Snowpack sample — Rabbit Ears Pass, Jackson County, Colorado, USA (12/17/25, 1:08 PM MST)
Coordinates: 40.387, -106.625
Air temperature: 34 °F
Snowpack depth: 46 cm
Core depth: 40 cm
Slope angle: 6°, slope face: 165°
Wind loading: medium
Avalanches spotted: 0
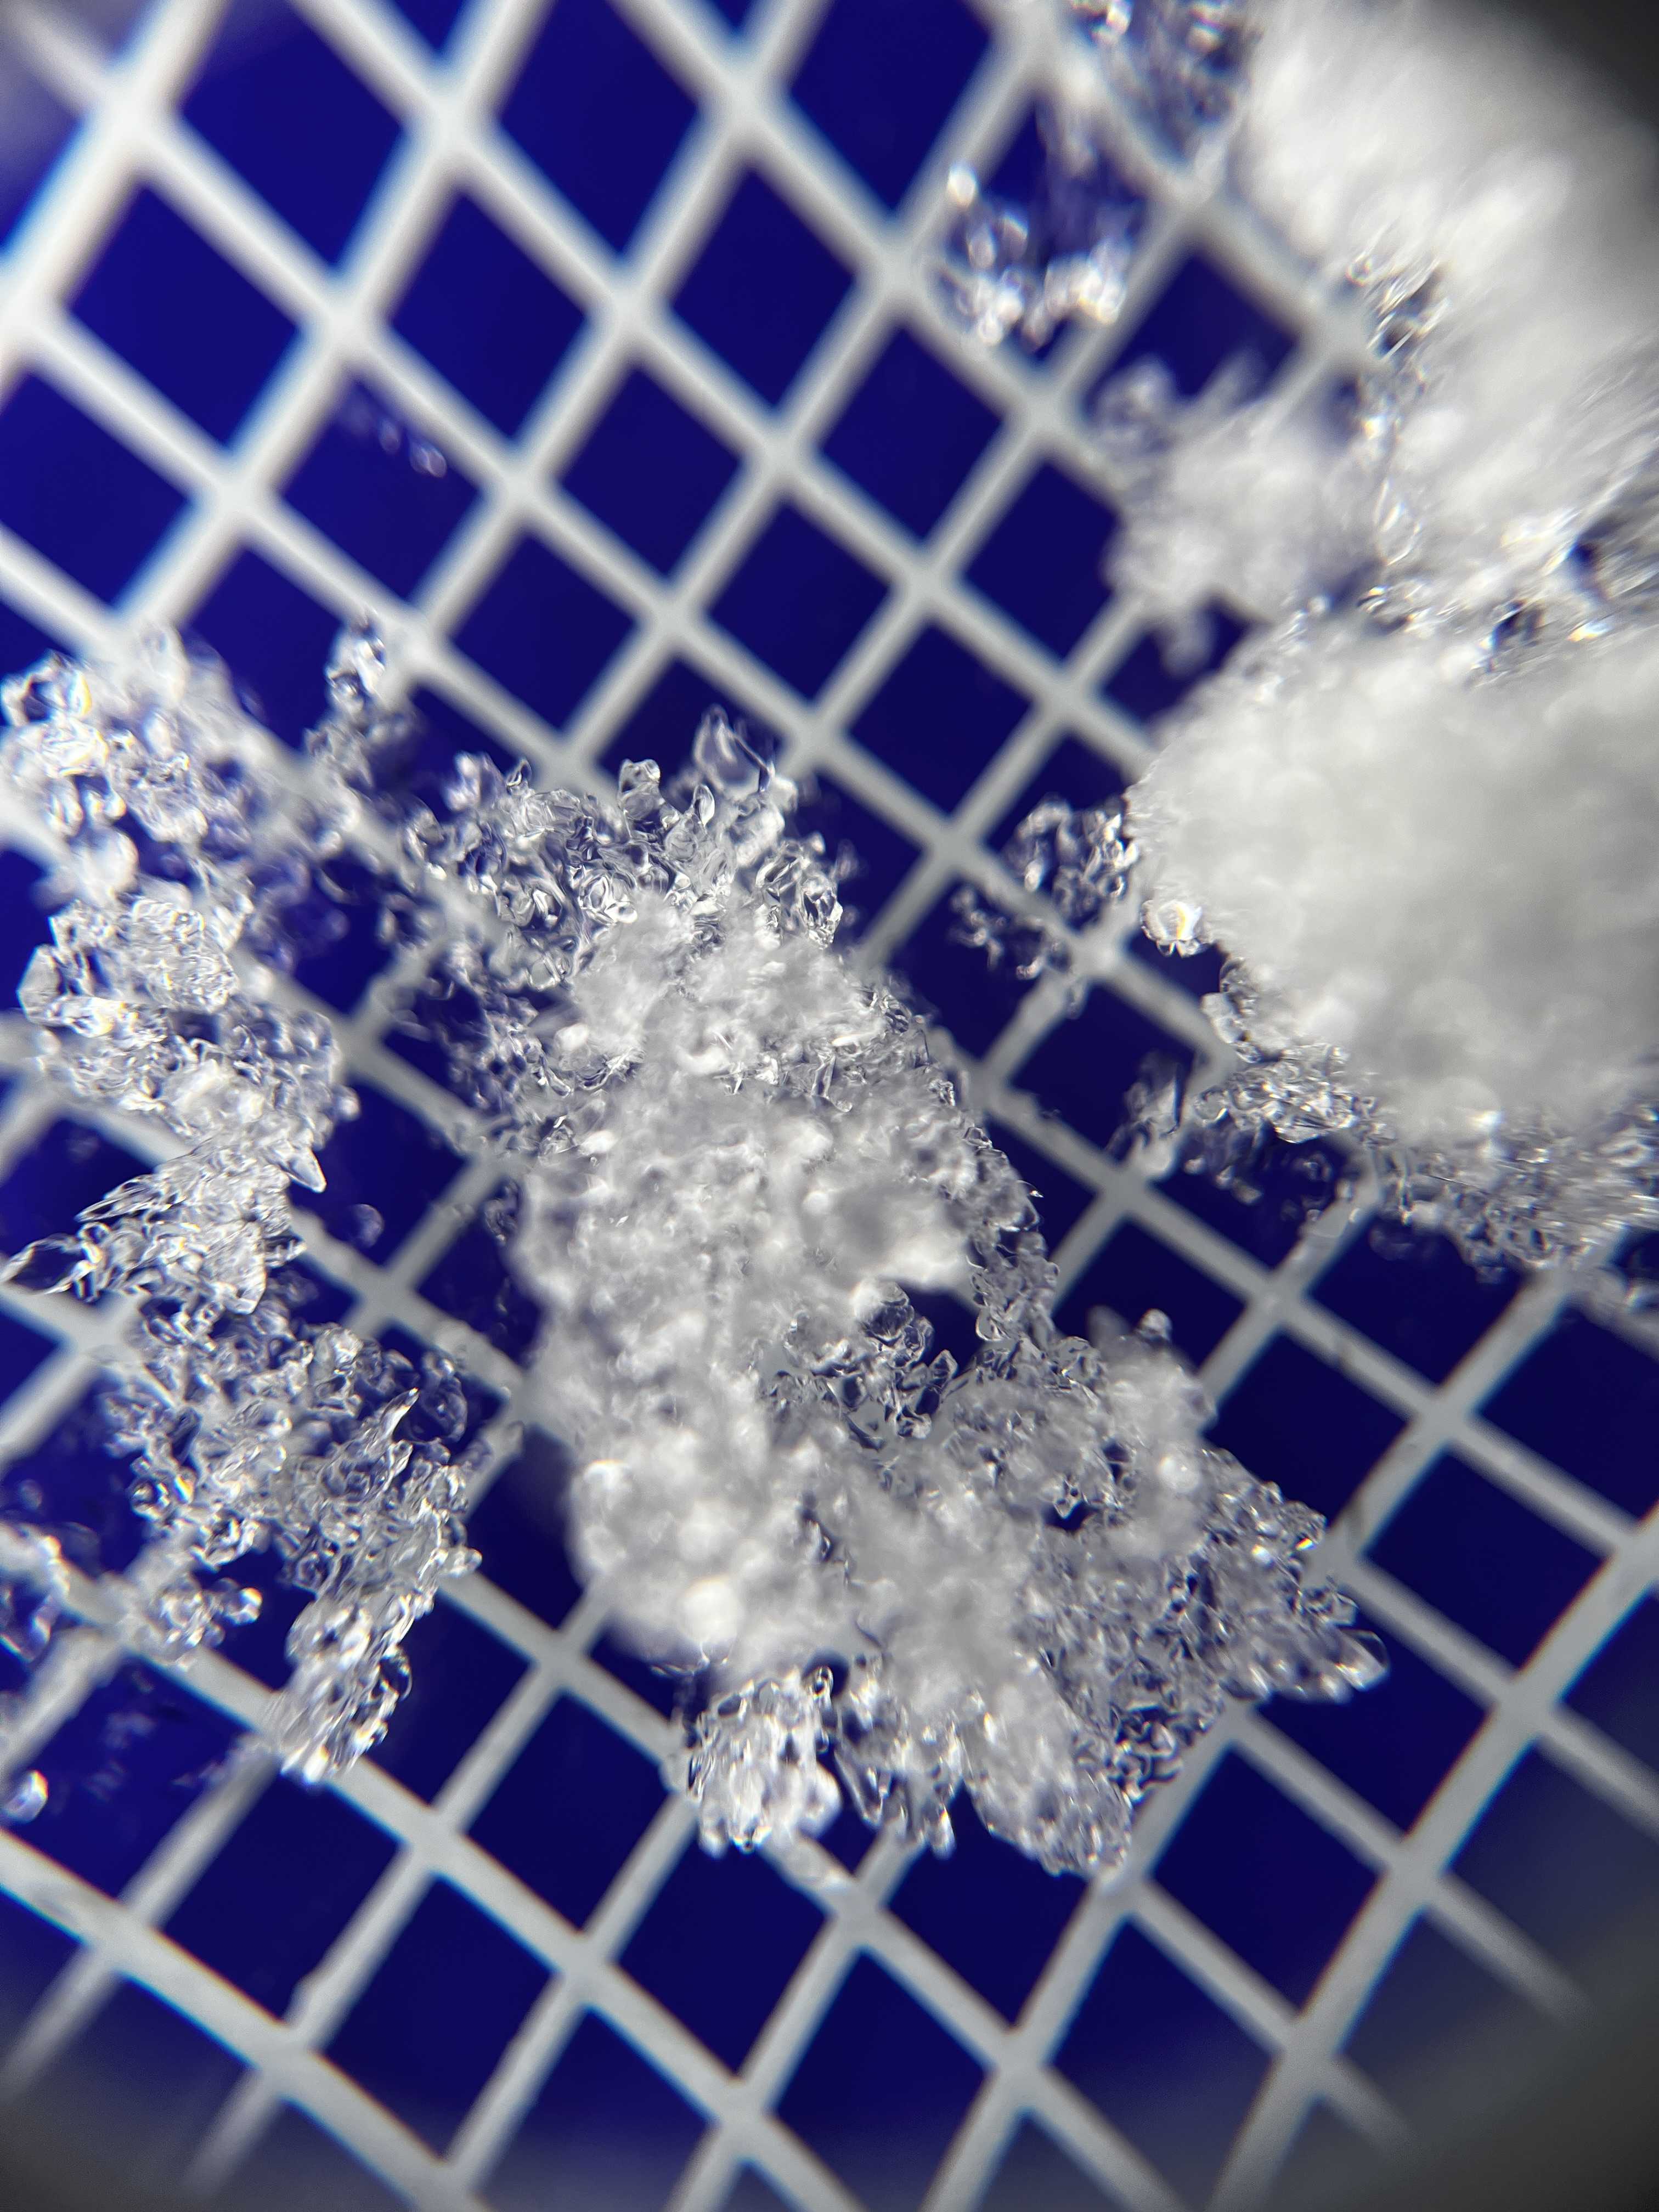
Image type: magnified_profile
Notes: No avalanches spotted nearby, although collected in a meadowy area with minimal risk on this face of the pass.